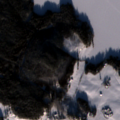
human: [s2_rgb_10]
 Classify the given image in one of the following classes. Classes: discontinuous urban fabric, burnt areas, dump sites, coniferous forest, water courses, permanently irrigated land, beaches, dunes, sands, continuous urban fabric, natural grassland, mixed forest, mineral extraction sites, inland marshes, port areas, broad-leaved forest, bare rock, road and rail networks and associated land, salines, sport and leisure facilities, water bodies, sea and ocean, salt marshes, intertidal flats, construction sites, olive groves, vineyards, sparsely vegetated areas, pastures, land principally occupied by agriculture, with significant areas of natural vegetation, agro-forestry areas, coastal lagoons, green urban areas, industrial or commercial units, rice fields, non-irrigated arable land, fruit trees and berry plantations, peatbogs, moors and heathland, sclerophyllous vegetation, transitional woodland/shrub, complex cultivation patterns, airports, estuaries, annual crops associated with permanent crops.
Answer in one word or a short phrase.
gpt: non-irrigated arable land, land principally occupied by agriculture, with significant areas of natural vegetation, coniferous forest, water bodies